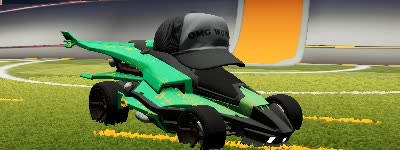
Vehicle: aftershock